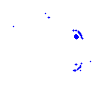
Particle: electron